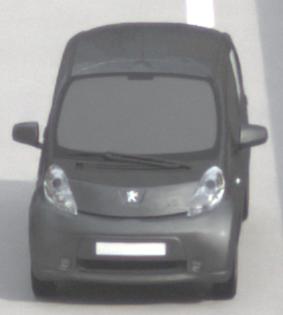
Make: Peugeot
Model: iOn
Detailed model: iOn
Model produced from: 2010/12
Model produced until: 2013/02
Doors: 5
Color: gray
Road condition: dry road
Daytime: morning or afternoon
Contrast: low contrast